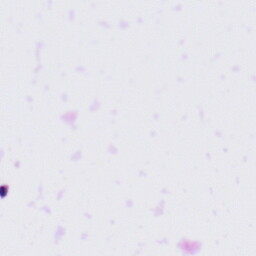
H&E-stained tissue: Tonsil